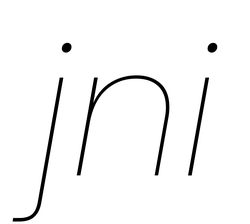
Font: Poppins-ThinItalic